Question: I am reading the SICP book <URL> about the imperative programming model. I could not understand the illustration in two points:

1. W.r.t. the arrow from square to the "pair" (the two circles): What does this arrow mean? Though throughout this section, an arrow means "enclosing environment", this specific arrow seems not pointing to an environment.(square 's environment is the global env, not the "pair")
2. Is below a correct understanding: in the value of a procedure definition, its "code text" part (the left circle) has no interpretation of the symbols within. They are just "text". Only at procedure application, they gain meaning inside the context / environment of the application.
3. If 2 is correct, Why the arrow from the environment part of the pair (the right circle) to the enclosing environment is necessary? (since there is no meaning to interpret the meaning of symbols within procedure code inside the procedure definition.)
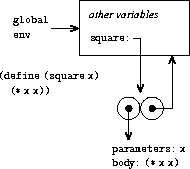
Answer: SICP's arrow notation is a little overloaded. I'll quote the relevant portion of the text to understand this diagram.
> The procedure object is a pair whose code specifies that the procedure has one formal parameter, namely x, and a procedure body (* x x). The environment part of the procedure is a pointer to the global environment, since that is the environment in which the lambda expression was evaluated to produce the procedure. A new binding, which associates the procedure object with the symbol square, has been added to the global frame. In general, define creates definitions by adding bindings to frames.
So, let's analyze each arrow.
1. "global env" - the square. This arrow appears to simply be labeling the square as symbolizing the global environment. Notably, this environment is the only stack frame alive since define was called in the global environment.
2. "square" - the two dots. This arrow appears to be stating that whatever those two dots represent is stored at the name "square" which is found in the global environment.
3. left dot - "parameters"/"body". This arrow indicates that the left dot is an "object" thought to be storing two pieces of data, the "list of formal parameters" and the "procedure body".
4. right dot - the square. This arrow indicates that the right dot contains a "pointer" back to the global environment.
---
This diagram is giving a highly operational POV on how symbols derive meaning in Lisp. In particular, a symbol is "evaluated" in a particular "context". A context is a linked list of "environment frames" each containing some set of name-value mappings. To evaluate a symbol one follows that linked list and returns the first value which is mapped from the symbol's name. Diagrammatically an example would be
'''
"foo" - { "bar" : 3 - { "foo" : 8 } - { "foo" : 10 }
, "baz" : 4 }
'''
where evaluating 'foo' returns '8' by "skipping" the first frame and finding the value '8' in the second frame while the third frame. This ignoring feature is important---it suggests that some contexts might have names which shadow values from larger contexts.
---
So the whole picture here is indicating the following:
1. Calling define in the global context adds a new name-value mapping to the global frame.
2. Storing a lambda object stores two pieces of information (two dots) The left dot contains the text of the body of the lambda along with a listing of the symbols which are to be considered "formal parameters". The right dot contains a reference to some stack frame which may or may not be the global frame, although it happens to be the global frame in this picture
Finally, we ought to talk about what it means to evaluate a lambda. To evaluate a lambda you must pass it a list of . It uses that list of input values and matches them against the formal parameter list it stored in order to which maps formal parameters to input values. Then, it evaluates the body of the lambda using that new frame as the primary frame and the frame as the follow-up context. Diagrammatically, let's say 'square' looked like
'''
+--- Formal parameter list
/ +--- Body of function
| |
(left: (x) (* x x)) (right: {global frame})
'''
Then when we evaluate it like '(square 3)' we create a new frame using '3' and the formal parameter list
'''
{ "x" : 3 }
'''
and evaluate the body. First we look up the name '*'. Since it's not in our new local frame we have to find it in the global frame.
'''
"*" - { "x" : 3 } - { global frame }
'''
It turns out to exist there and is the definition of multiplication. We thus need to pass it some values so we look up "x"
'''
"x" - { "x" : 3 } - { global frame }
'''
since 'x' stored in the local frame we find it there and pass '3' and '3' as arguments to the multiplication function we found.
The important part is that the local frame the global frame. That means that if 'x' also had meaning in the global frame we would it in the context of evaluating the body of 'square'.
---
Finally, as I was asked to answer this question in context of questions about what the meaning of "variable" is---it's important to note that the above is a very particular of a very particular semantics of variables. At its surface, you can always say that "variables in lisp mean exactly this process occurs". That can be a little challenging to work with, though.
Another semantics of the word "variable" (one which I and much of mathematics favor) is the idea that a variable in a context stands for a particular, fixed but unknown value in a domain. If we examine the definition of the in the body of 'square'
'''
(lambda (x) (* x x))
'''
we see that this is more-or-less the intended semantics of this phrase---in interpreting '(* x x)' we see 'x' as being some value value (e.g. a number) but one that we don't know anything about. In interpreting '(lambda (x) (* x x))' we see that in order to understand the meaning of the phrase inside of the lambda we must provide it a meaning of 'x'. This is roughly the standard semantics of variables and functions used everywhere.
The challenge is that the stack frame implementation described here is also set up to easily this semantics---in fact, it does so very subtly in this example. To be particular: 'define' breaks semantics. The reason is apparent in the following fragment of code
'''
(define foo 3)
foo
(define foo 4)
foo
'''
In this fragment we evaluate each phrase sequentially and see that the (supposedly "fixed but unknown") value of the variable 'foo' changes from line 2 to line 4. This is because 'define' allows us to the stack frame that's live in a context rather than merely create a new context which shadows the old one like 'lambda' does. This means that we must consider variables as not "fixed but unknown" but instead a series of mutable slots which cannot be guaranteed to maintain their value over time---a much more sophisticated semantics which perhaps should force us to call 'foo' an "slot" or an "assignable".
We can also see this as a leaky abstraction. We would like variables to have the standard "fixed but unknown" semantics, but due to the mechanism of stack frames and the behavior of 'define' we do not completely adhere to that meaning.
As a final note, Lisps often give you a form called 'let' which can be used to replicate the previous example without throwing away variable semantics:
'''
(let ((foo 3))
foo
(let ((foo 4))
foo)
foo)
'''
In this case, the 'foo' on line 2 takes the value '3', the 'foo' on line 4 and thus only the 'foo' on line 2... and thus takes the different fixed value '4', finally the 'foo' on line 5 is again identical to the 'foo' on line 2 and takes the same value.
In other words, 'let' allows us to create arbitrary local contexts (coincidentally by creating new stack frames behind the scenes as you might expect). The golden rule which lets us know theses semantics are safe is called, slightly misfortunately, a-conversion. This rule states that if you rename a variable and within a single context then the meaning of the program does not change.
Thus the previous example is, by a-conversion, identical in meaning to this one
'''
(let ((foo 3))
foo
(let ((bar 4))
bar)
foo)
'''
and perhaps slightly less confusing since we no longer need to worry about the effects of shadowing 'foo'.
---
So can we make Lisp's 'define' semantics safer? Kind of. You might imagine the following transformation:
1. Disallow cyclic dependencies in sets of define, e.g. (define x y) (define y x) is disallowed while (define x 3) (define y x) isn't.
2. Move all defines up to the very beginning of any given context (stack frame) and put them in dependency order.
3. Make it an error to "redefine" any variable
It turns out that this transformation is a little tricky (code movement is tough and so can be cyclic dependencies) but if you iron out some small problems you'll see that in any context a variable can only take exactly one fixed-but-unknown value.
You'll also find the following to hold---any program of the following, transformed form
'''
(define x ... definition of x ...)
(define y ... definition of y ...)
(define z ... definition of z ...)
... body ...
'''
is equivalent to the following
'''
(let ((x ... definition of x ...))
(let ((y ... definition of y ...))
(let ((z ... definition of z ...))
... body ...)))
'''
which is another way of showing that our nice, simple "variable as fixed but unknown quantity" semantics hold.